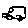
Label: car